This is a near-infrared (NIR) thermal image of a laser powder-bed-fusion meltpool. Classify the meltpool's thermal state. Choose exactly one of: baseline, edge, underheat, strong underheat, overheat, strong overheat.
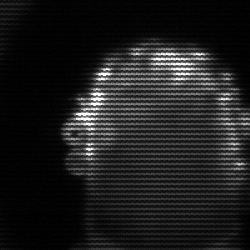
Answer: baseline